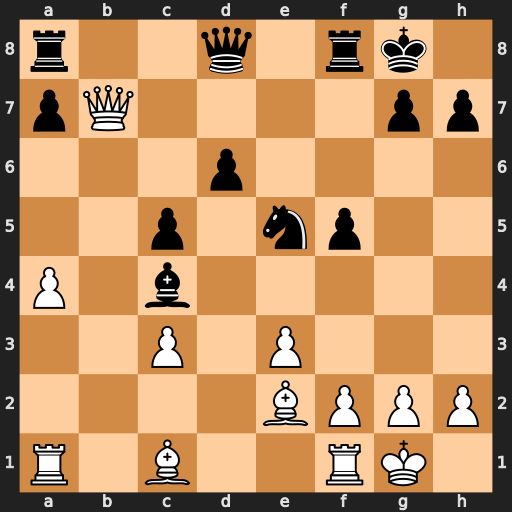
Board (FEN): r2q1rk1/pQ4pp/3p4/2p1np2/P1b5/2P1P3/4BPPP/R1B2RK1
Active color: w
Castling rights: -
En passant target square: -
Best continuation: Bxc4+ Nxc4 Qd5+